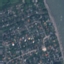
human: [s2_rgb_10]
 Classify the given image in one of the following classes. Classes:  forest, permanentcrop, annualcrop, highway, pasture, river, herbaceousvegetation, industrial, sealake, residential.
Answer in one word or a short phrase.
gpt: Residential